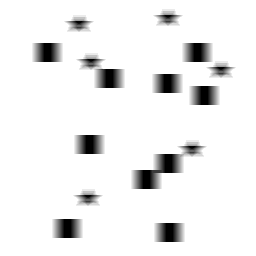
Squares: 10
Triangles: 0
Stars: 6
Total shapes: 16